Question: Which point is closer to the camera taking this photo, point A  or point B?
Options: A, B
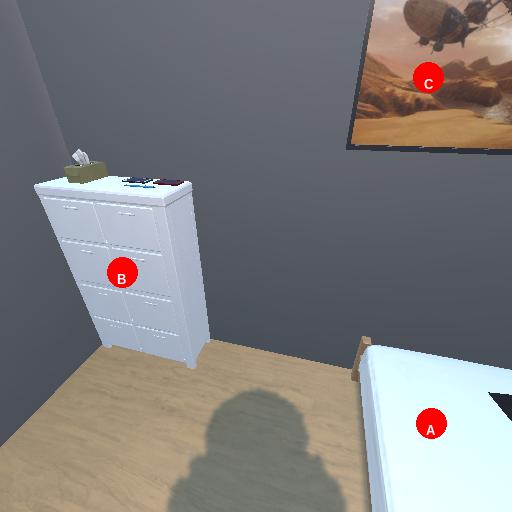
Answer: A